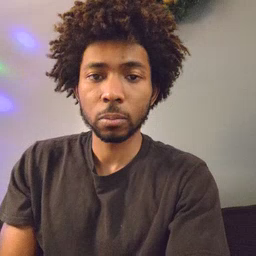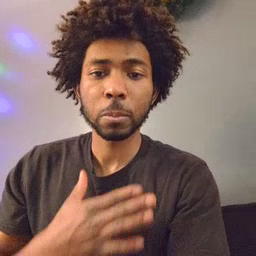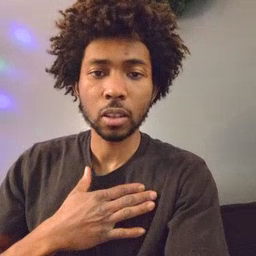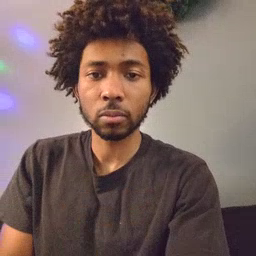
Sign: minemy